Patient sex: M
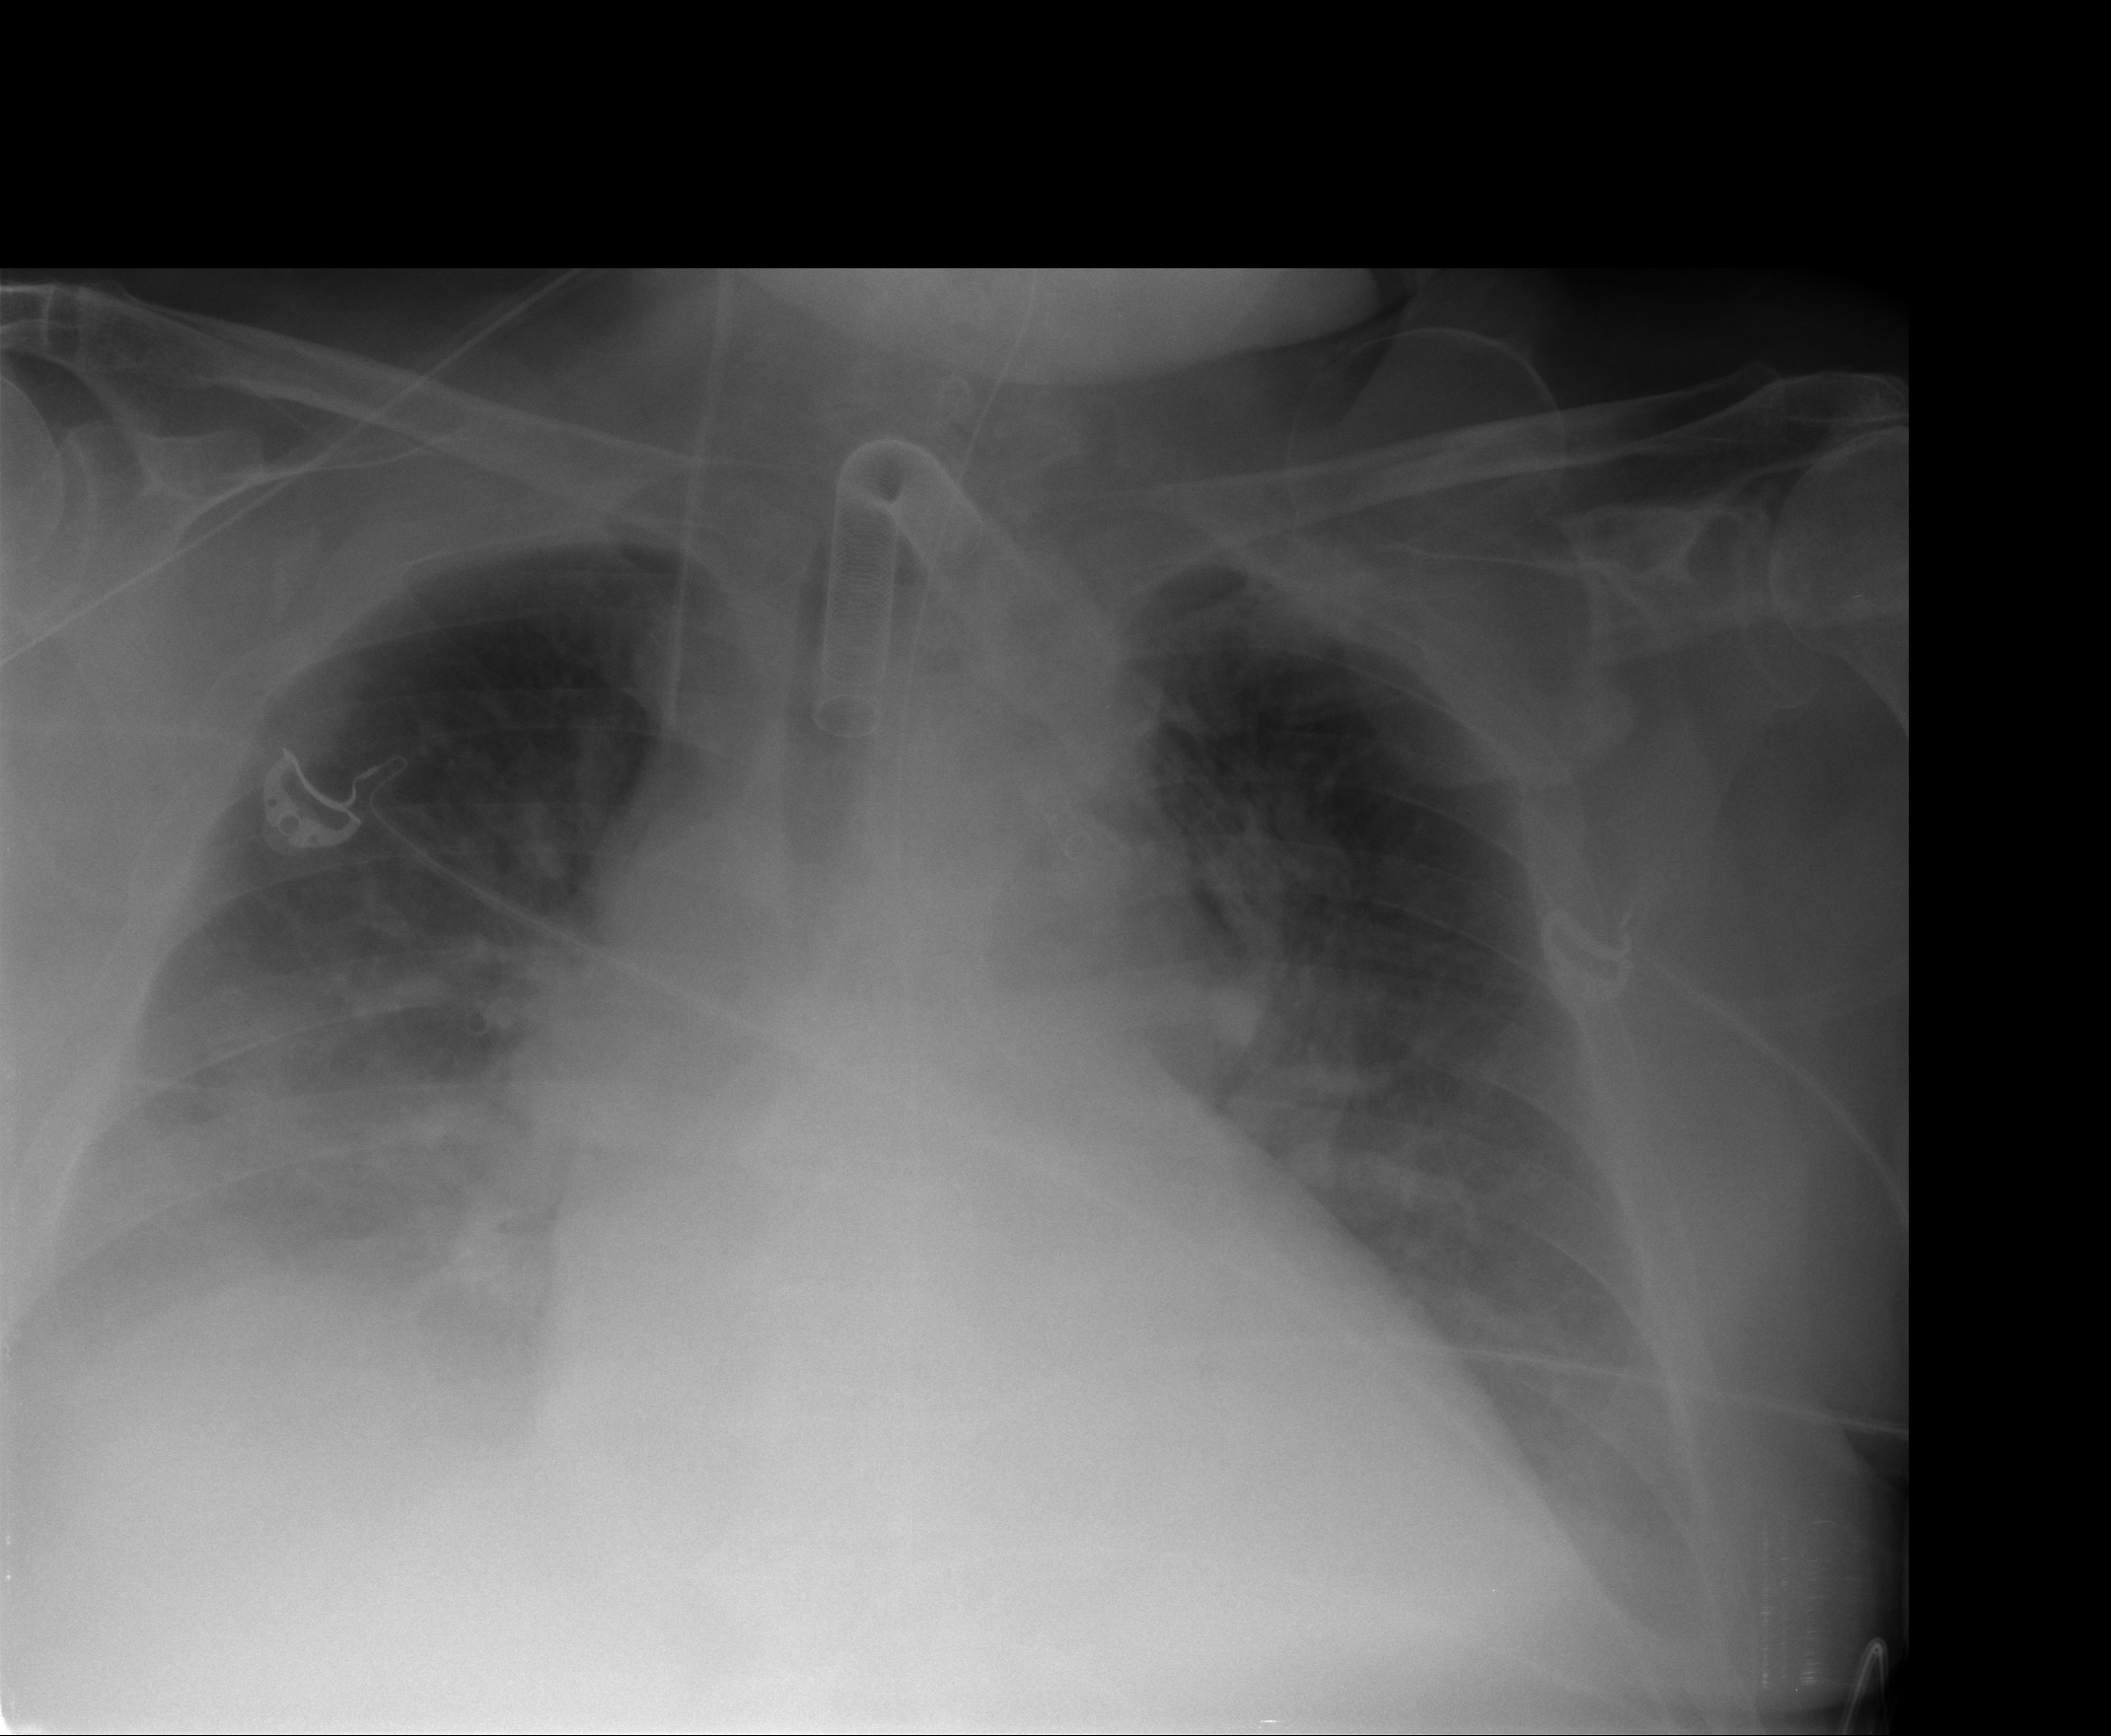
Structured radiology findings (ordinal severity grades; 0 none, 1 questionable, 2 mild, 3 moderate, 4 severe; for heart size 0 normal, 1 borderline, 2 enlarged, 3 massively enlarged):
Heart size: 2
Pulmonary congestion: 2
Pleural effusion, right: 3
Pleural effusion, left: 3
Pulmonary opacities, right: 2
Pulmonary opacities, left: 2
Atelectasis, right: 3
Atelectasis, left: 3